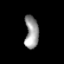
Tissue: lung
Cell type: Endothelial cells
Senescence score: 0.6532
Nuclear area (px): 440
Mean DAPI intensity: 152.389